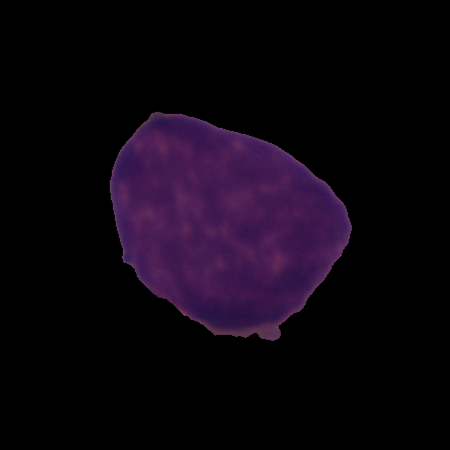
Label: cancer